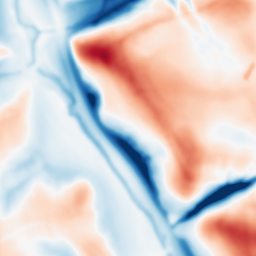
Category: multiscale
Decomposition family: dog
Decomposition parameters: sigma_low: 2
sigma_high: 20
Upsampling method: bicubic_3x
Upsampling parameters: scale: 3
Upsampling scale: 3